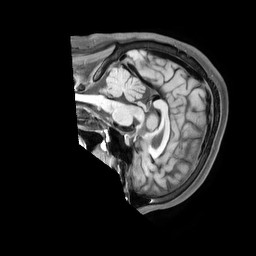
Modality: T1w
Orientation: sagittal
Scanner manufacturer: philips
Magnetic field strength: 3 T
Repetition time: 0.6 s
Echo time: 0.02833 s